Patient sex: M
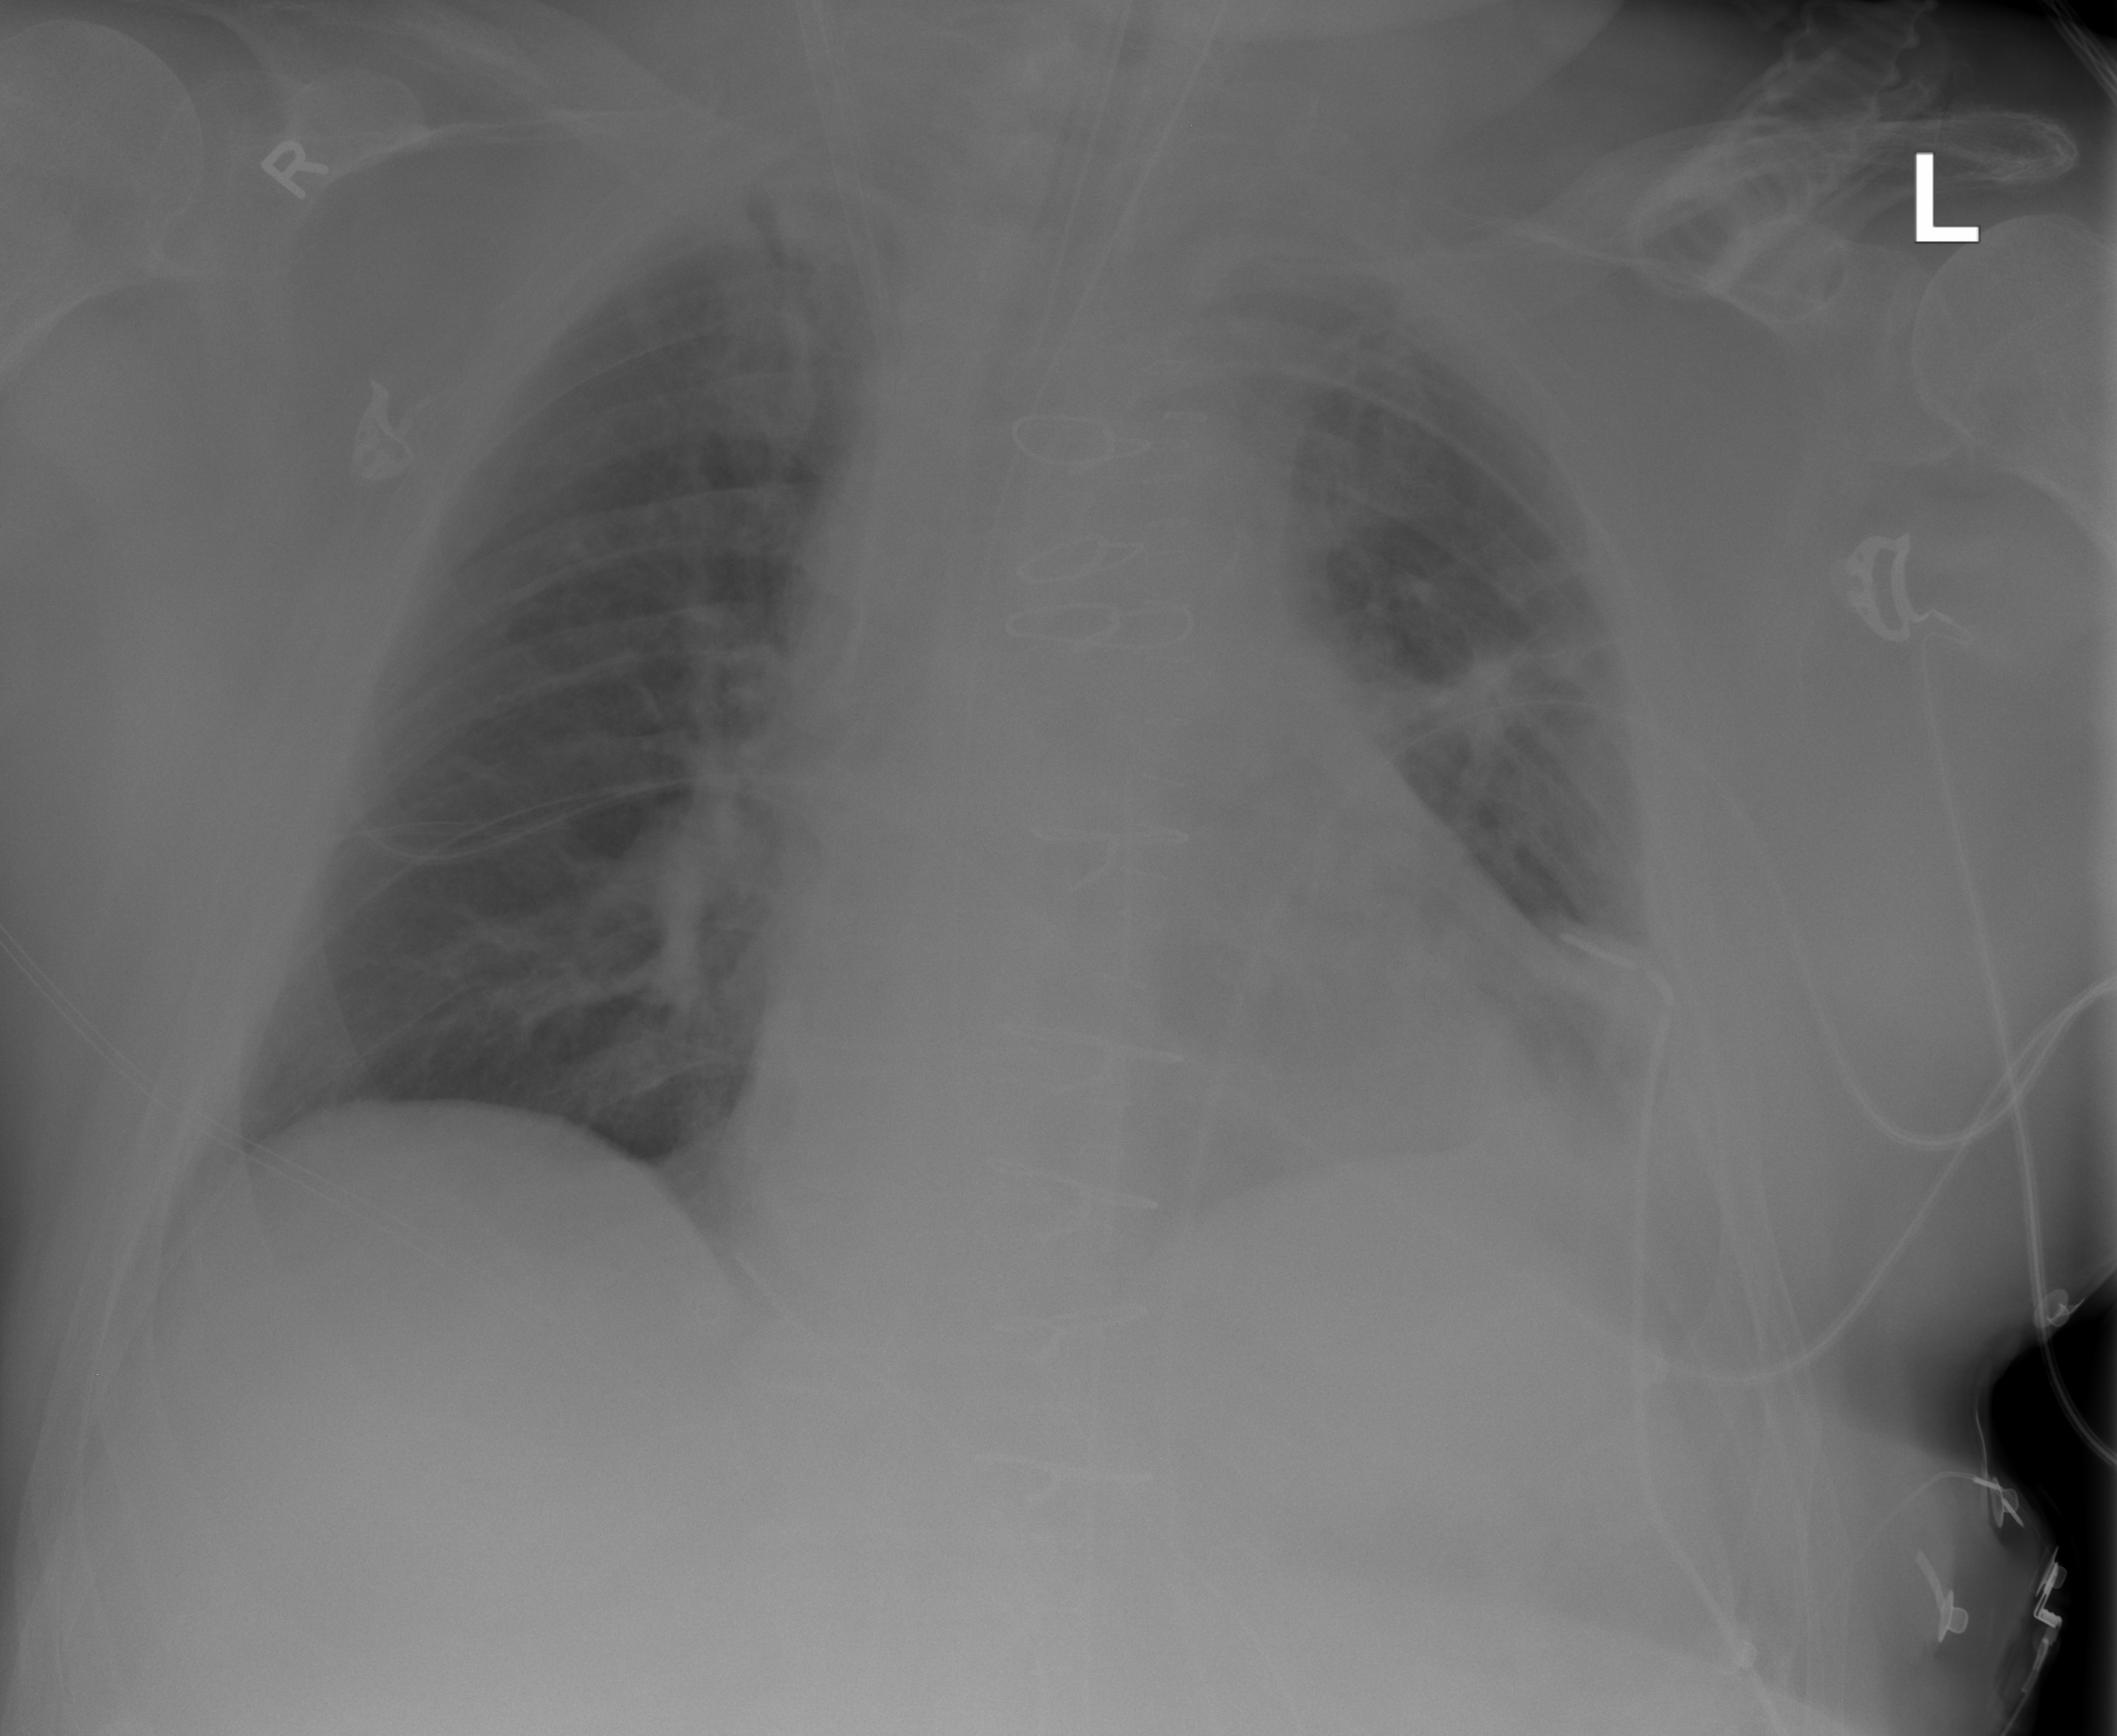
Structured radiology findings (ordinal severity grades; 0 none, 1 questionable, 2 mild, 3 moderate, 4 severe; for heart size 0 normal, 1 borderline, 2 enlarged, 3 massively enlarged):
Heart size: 2
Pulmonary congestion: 0
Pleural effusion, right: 0
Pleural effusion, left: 1
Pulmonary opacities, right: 0
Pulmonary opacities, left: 1
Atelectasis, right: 1
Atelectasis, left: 2